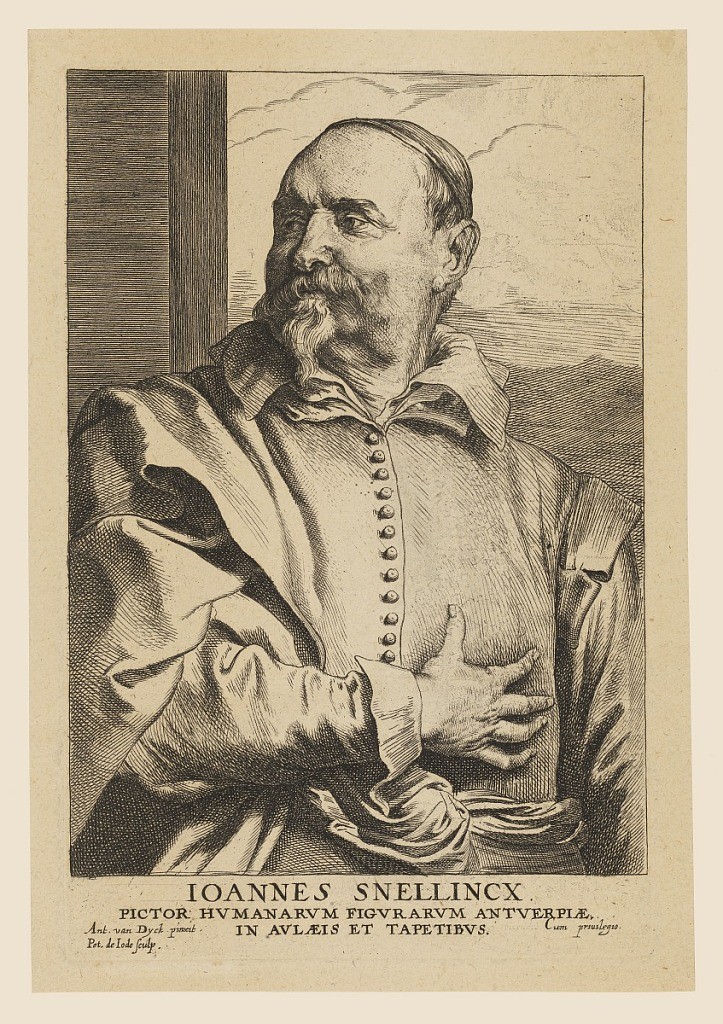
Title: Portrait of Jan Snellinx, from the Icones Principum Virorum
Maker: Anthony van Dyck, Netherlandish, 1599 – 1641
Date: ca. 1636
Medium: Etching on heavy paper
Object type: Print
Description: Portrait of a man, facing frontally, his head turned sharply to the left. His right hand is raised to his breast. He wears a small cap.